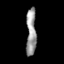
Tissue: skin
Cell type: Fibroblasts
Senescence score: 0.7023
Nuclear area (px): 459
Mean DAPI intensity: 152.63